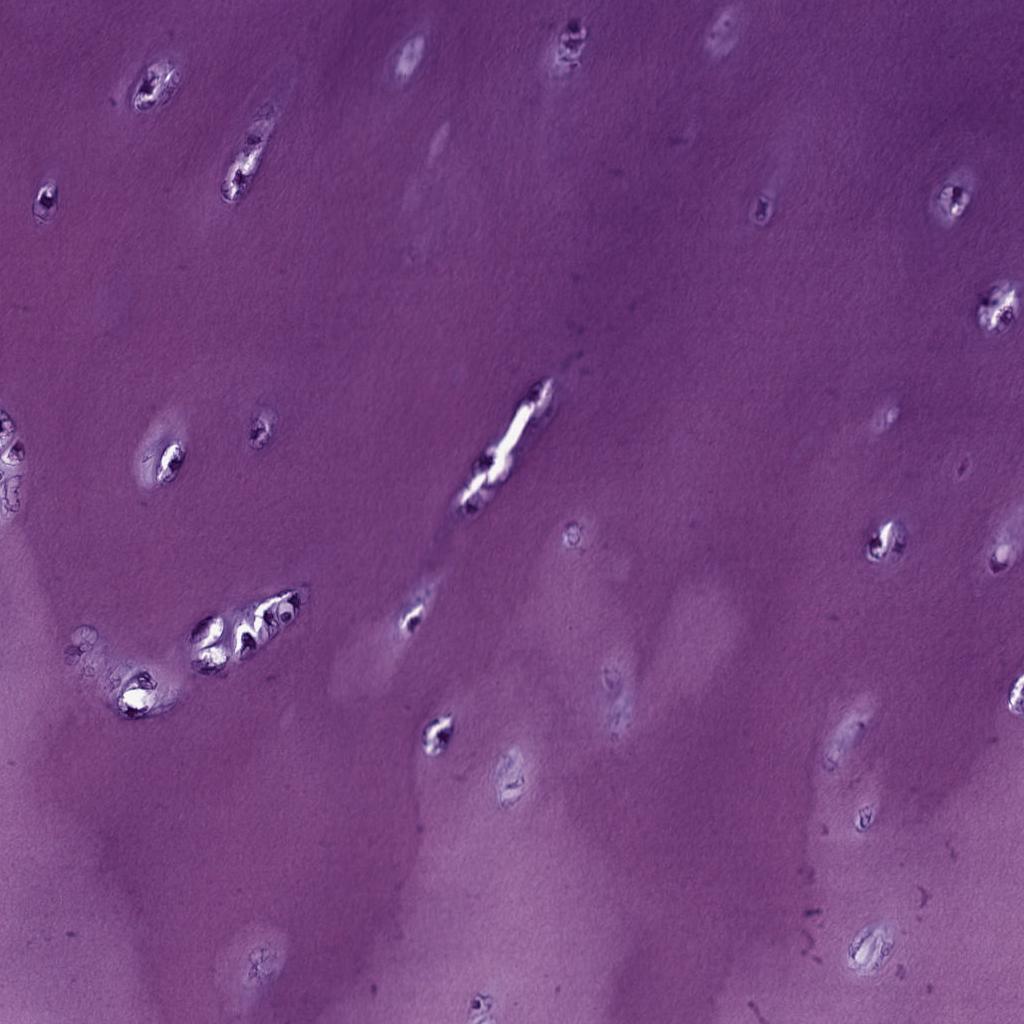
Label: Non-Tumor